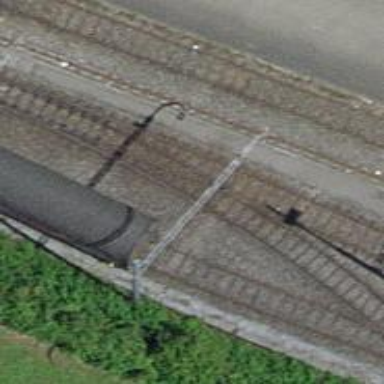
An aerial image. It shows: Railway switch.